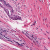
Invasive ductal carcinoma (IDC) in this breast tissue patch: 0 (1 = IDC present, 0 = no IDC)